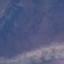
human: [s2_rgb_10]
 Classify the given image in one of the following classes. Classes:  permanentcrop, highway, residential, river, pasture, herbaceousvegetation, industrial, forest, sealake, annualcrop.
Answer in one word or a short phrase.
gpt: HerbaceousVegetation